Field crop: maize
Growth stage: 2
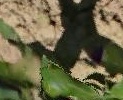
Species: maize